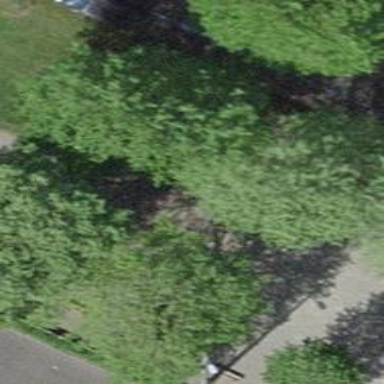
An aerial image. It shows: Brown bench.